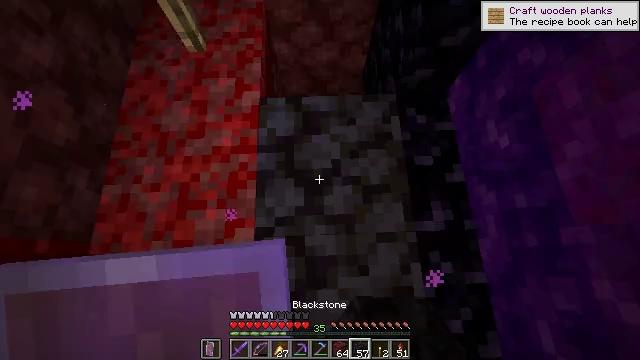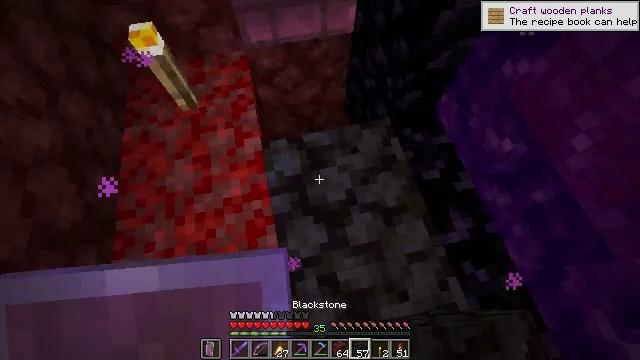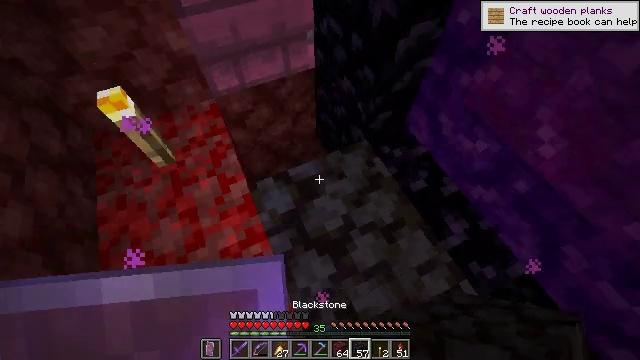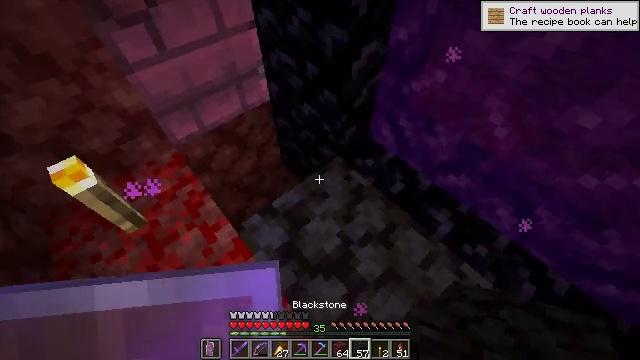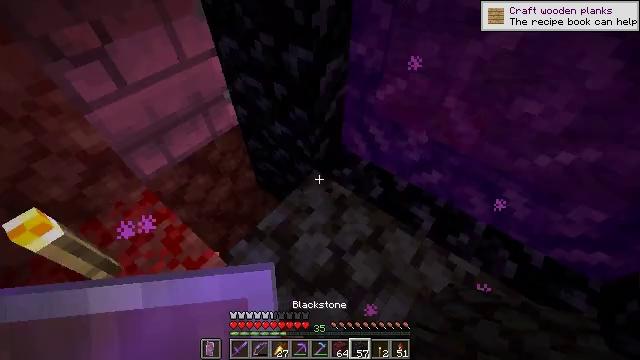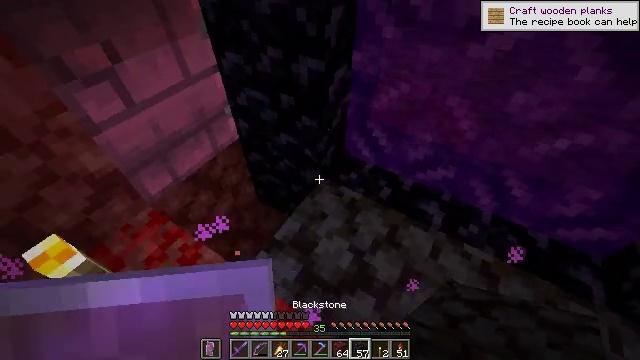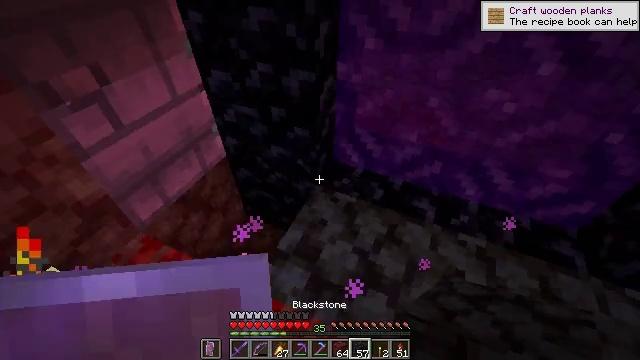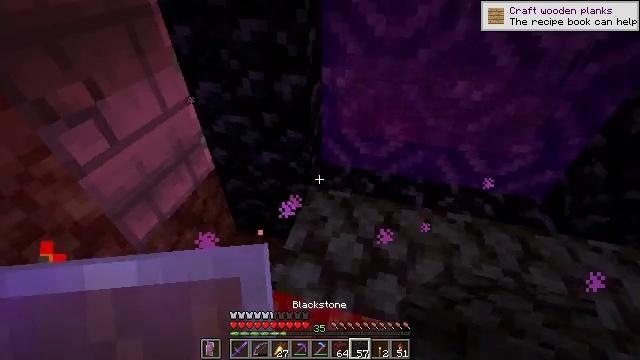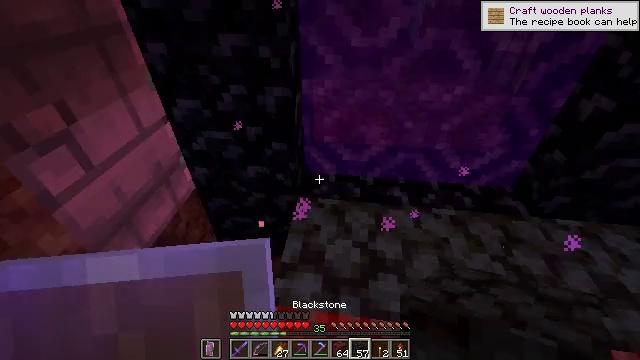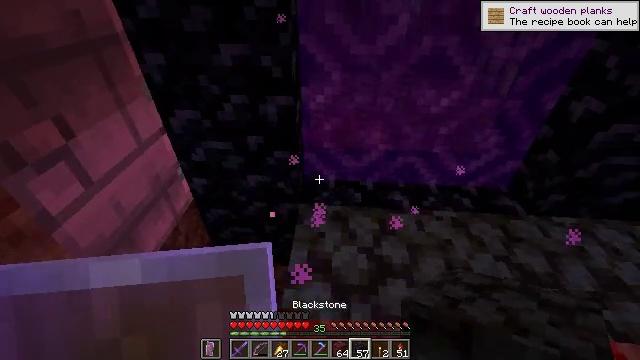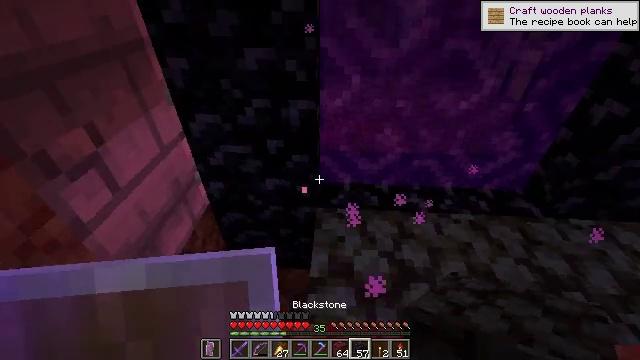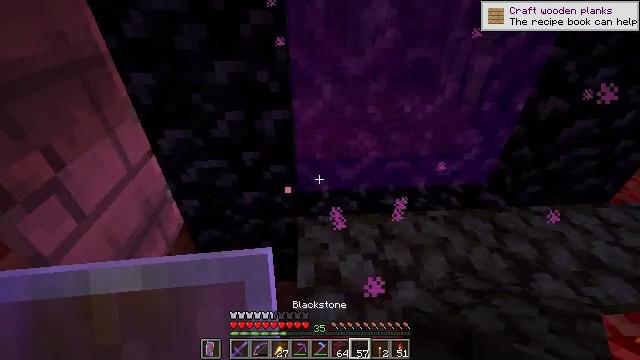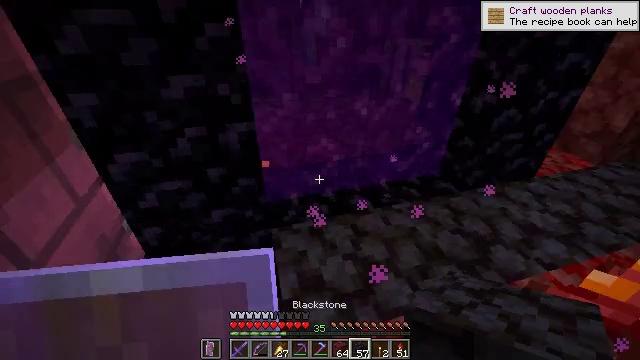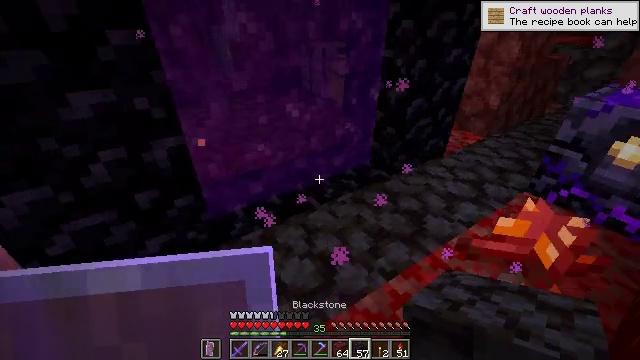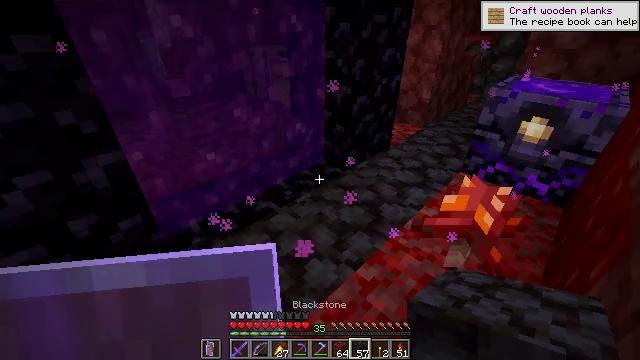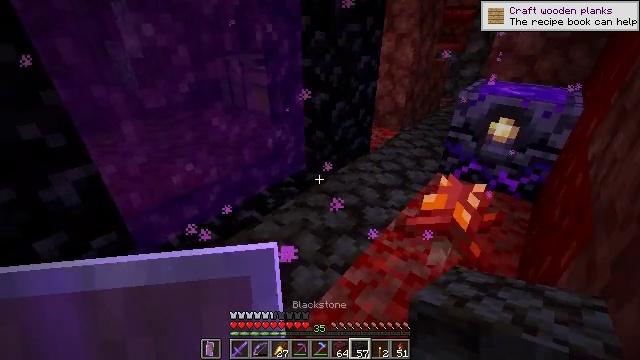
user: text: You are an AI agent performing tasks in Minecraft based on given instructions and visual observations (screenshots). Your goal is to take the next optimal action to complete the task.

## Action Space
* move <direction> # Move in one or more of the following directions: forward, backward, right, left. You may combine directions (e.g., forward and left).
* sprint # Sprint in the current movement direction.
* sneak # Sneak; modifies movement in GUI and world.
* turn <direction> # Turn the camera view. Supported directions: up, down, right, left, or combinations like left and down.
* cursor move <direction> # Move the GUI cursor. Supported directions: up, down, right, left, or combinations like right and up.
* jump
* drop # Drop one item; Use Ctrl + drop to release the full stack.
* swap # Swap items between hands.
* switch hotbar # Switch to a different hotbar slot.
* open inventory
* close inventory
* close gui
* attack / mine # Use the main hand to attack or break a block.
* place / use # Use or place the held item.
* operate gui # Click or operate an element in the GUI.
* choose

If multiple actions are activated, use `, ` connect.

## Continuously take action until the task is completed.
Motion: motion action
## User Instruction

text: Remove crimson nylium from the terrain.
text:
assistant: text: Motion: move left, turn right and up
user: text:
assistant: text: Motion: move left, turn right and up
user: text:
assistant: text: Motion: move left, turn right and up
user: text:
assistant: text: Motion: move left, turn right and up
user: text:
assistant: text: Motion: move left, turn right and up
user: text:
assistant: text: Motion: move back and move left, turn right and up
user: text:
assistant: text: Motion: move back and move left, turn right and up
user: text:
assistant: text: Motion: move back and move left, turn right and up
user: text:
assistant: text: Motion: move back and move left, turn right and up
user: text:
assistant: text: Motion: move back and move left
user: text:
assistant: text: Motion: move back, turn right and up
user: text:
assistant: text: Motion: move back, turn right and up
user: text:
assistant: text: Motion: turn right
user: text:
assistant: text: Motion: turn right
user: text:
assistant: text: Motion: turn right and up
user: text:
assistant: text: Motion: turn right
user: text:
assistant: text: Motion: turn right
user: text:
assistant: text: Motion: turn right and up
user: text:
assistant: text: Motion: turn right and up
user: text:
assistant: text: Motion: turn right and up
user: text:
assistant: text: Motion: turn right and up
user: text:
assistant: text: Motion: turn right and up
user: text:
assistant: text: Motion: turn right and up
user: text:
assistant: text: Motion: turn right and up
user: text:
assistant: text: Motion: turn right and up
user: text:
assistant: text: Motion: move forward, turn up
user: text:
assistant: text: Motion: move forward
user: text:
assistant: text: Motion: move forward
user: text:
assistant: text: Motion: move forward
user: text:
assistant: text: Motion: move forward